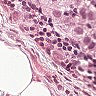
Metastatic tissue present: yes